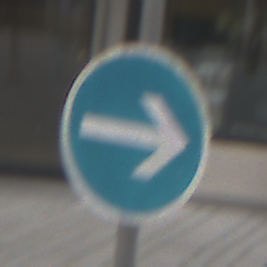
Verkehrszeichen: VorgeschriebeneFahrtrichtungHierRechts
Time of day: Midday
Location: Outdoor (Urban)
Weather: Overcast
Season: NotSpecified
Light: Natural